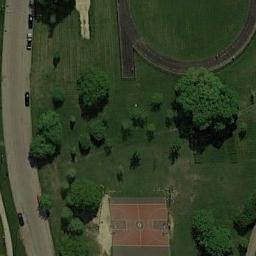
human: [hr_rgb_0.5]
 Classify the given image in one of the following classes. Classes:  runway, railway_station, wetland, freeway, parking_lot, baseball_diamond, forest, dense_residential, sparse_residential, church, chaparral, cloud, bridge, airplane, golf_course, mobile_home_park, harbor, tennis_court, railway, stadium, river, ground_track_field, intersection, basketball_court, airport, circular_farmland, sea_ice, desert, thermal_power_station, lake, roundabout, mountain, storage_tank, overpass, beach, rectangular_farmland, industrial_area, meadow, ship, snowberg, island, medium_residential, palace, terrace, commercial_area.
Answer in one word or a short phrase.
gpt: basketball_court